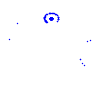
Particle: kaon